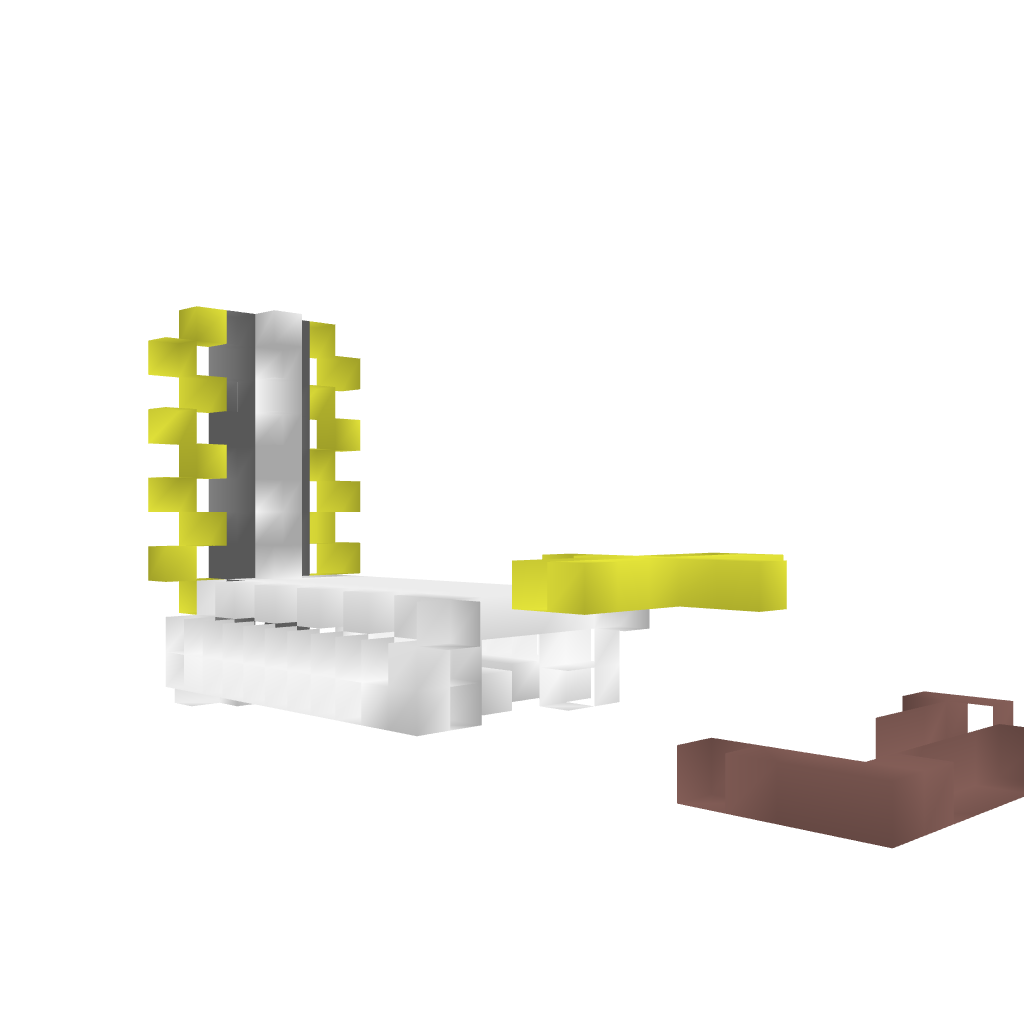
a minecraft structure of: Automatic TNT Cannon bad low quality